Brain MRI, modality: hrT2
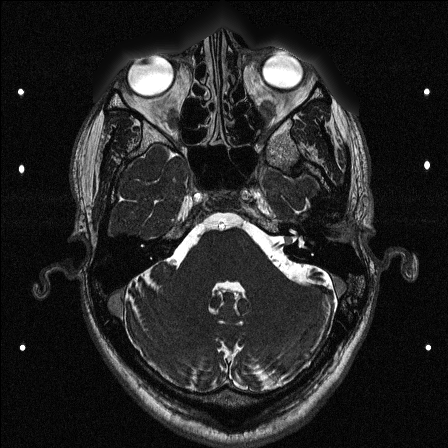